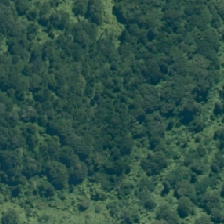
Land cover: indigenous_forest